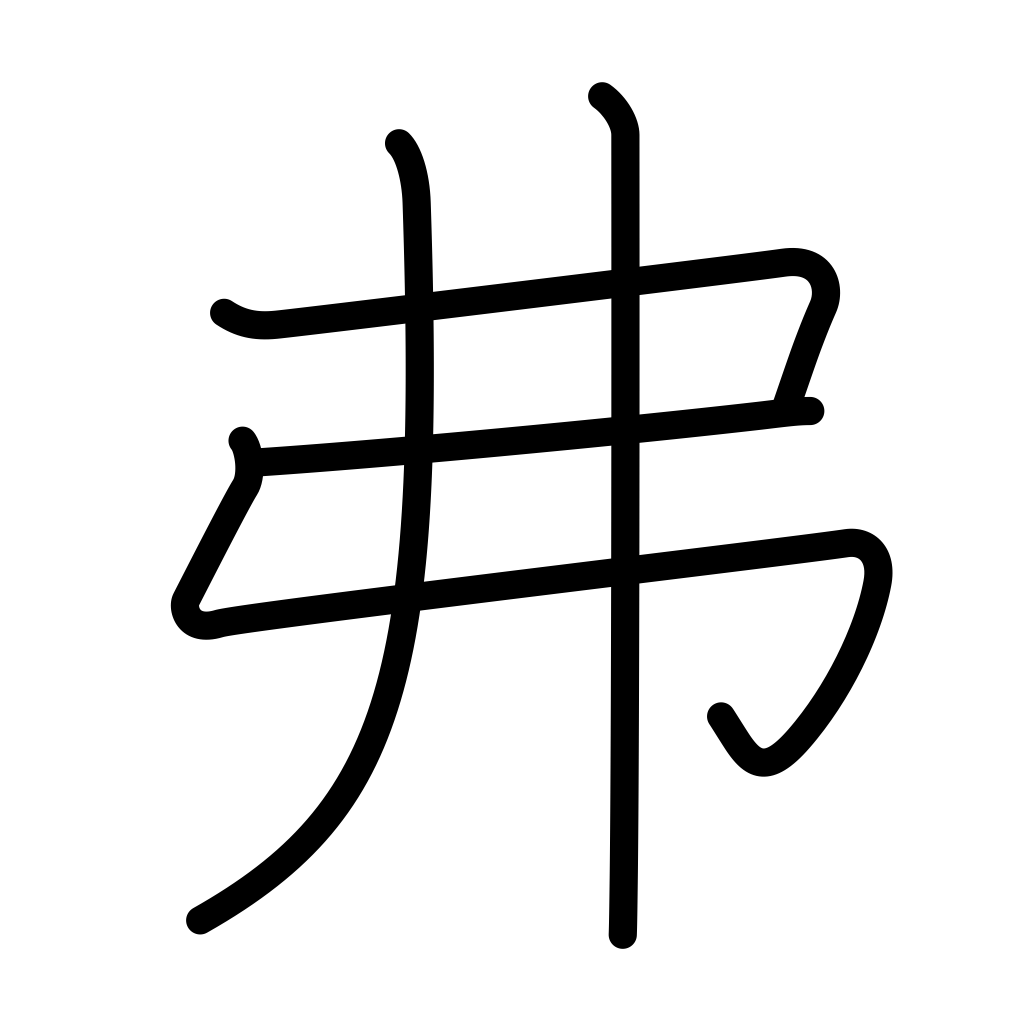
Meaning: dollar